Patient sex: F
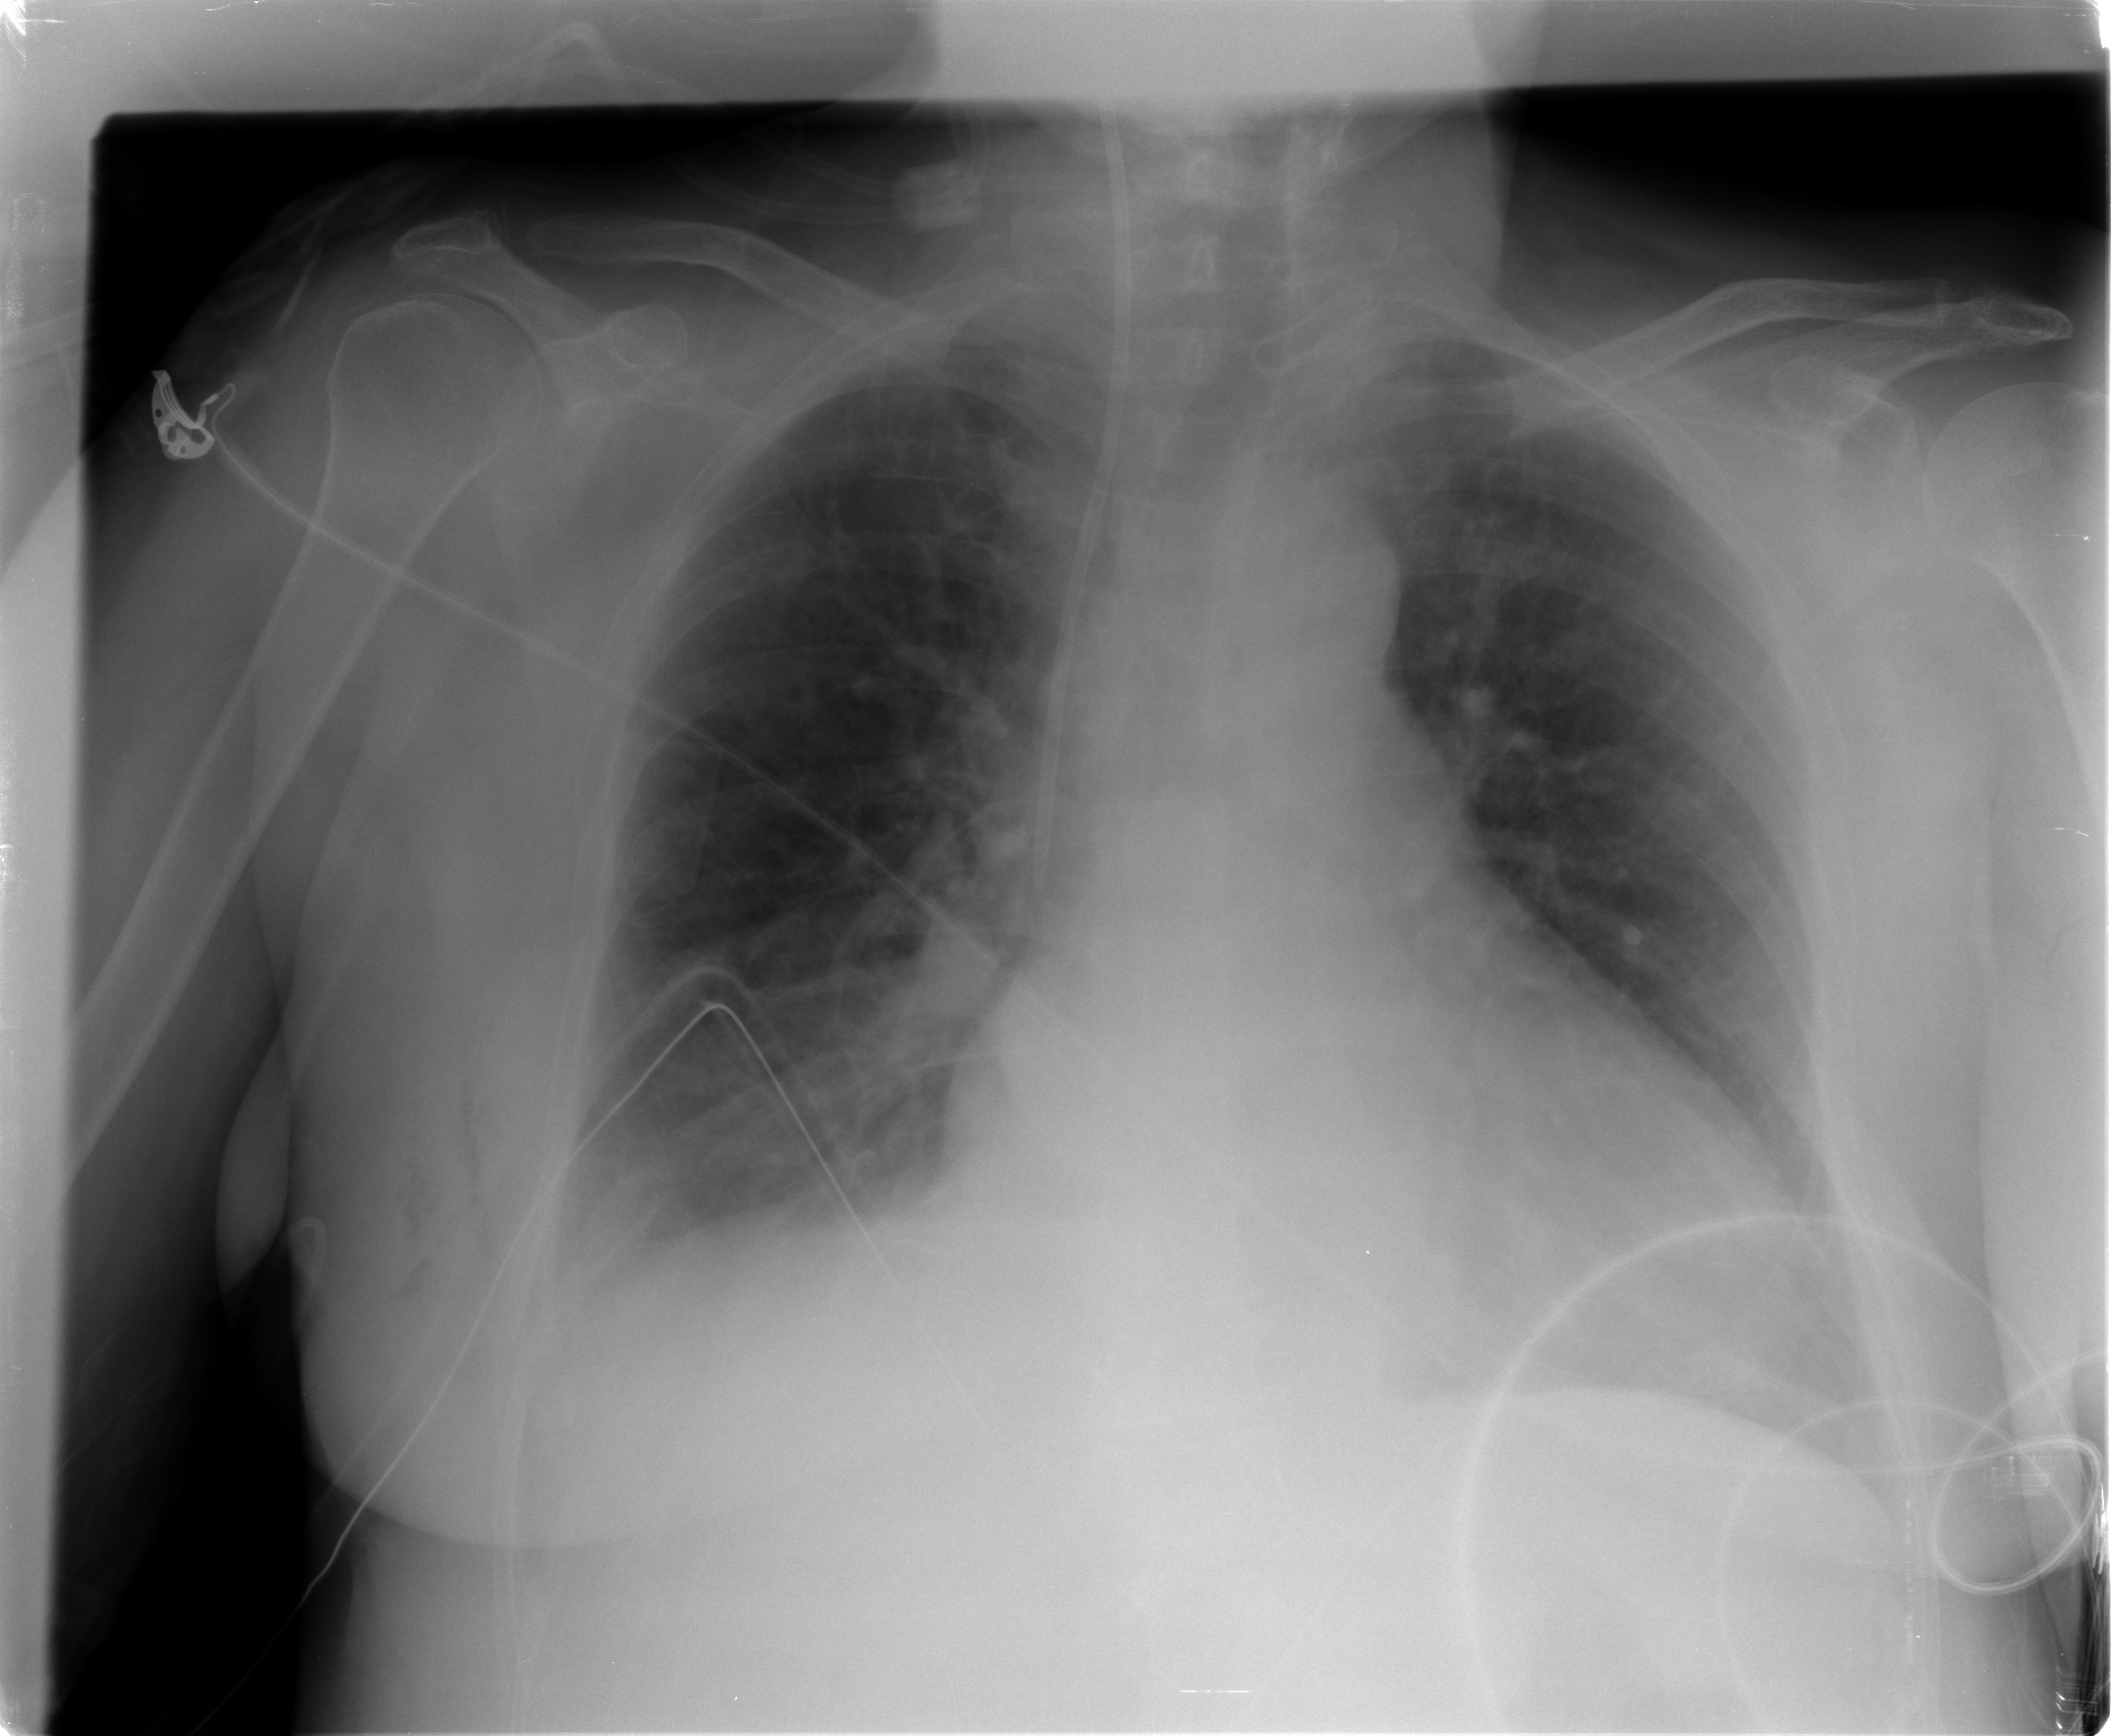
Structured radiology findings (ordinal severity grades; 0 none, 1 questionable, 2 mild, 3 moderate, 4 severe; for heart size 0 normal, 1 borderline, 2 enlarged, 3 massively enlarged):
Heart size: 2
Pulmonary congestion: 2
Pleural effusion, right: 2
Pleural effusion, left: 1
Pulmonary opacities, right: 0
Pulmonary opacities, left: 0
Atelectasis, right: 2
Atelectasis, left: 2